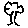
Label: tree